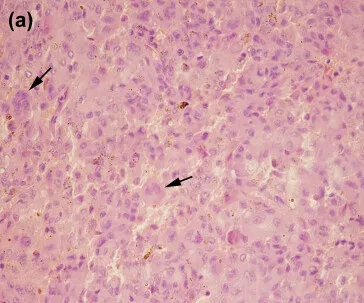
Histologically, the lesion consisted of both polygonal and round mononuclear chondroblasts with grooved nuclei as well as multinucleated giant cells (a, black arrows) in an eosinophilic cartilaginous matrix.
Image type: pathology (h&e)